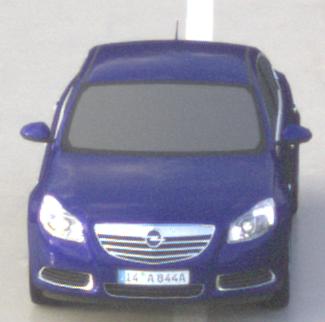
Make: Opel
Model: Insignia 1.6
Detailed model: Insignia (A) Notch Back
Model produced from: 2008/11
Model produced until: 2008/12
Doors: 4
Color: blue
Road condition: wet road
Daytime: morning or afternoon
Contrast: medium contrast